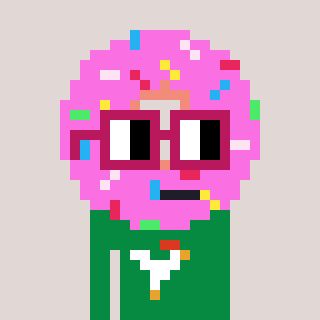
a pixel art character with square dark red glasses, a doughnut-shaped head and a green-colored body on a warm background